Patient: sex M, age 65
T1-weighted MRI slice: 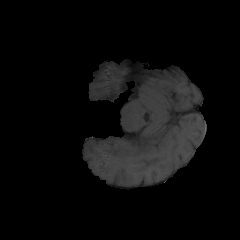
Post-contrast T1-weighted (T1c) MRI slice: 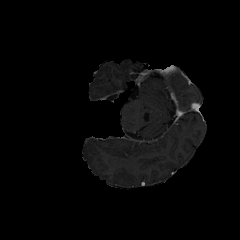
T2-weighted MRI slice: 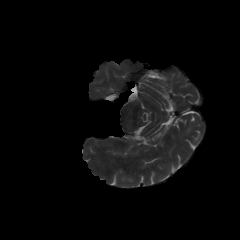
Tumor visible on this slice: no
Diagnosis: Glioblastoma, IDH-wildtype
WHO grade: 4